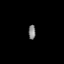
Tissue: lung
Cell type: T cells
Senescence score: 0.241
Nuclear area (px): 103
Mean DAPI intensity: 127.379